Question: [enter azure table noob]
All the articles I can find regarding Azure Table Storage specify an AddObject method related to the TableServiceContext class, within Microsoft.WindowsAzure.StorageClient. Unfortuantely, when I try and reference the AddObject and SaveChanges method, VS says there's no such method. Here is my code:
'''
CloudStorageAccount storageAccount = CloudStorageAccount.Parse(
RoleEnvironment.GetConfigurationSettingValue("StorageConnectionString")
);
CloudTableClient tableClient = new CloudTableClient(storageAccount.TableEndpoint.ToString(), storageAccount.Credentials);
tableClient.CreateTableIfNotExist("ODATImageResizeErrors");
TableServiceContext context = tableClient.GetDataServiceContext();
ImageResizeErrorEntity entity = new ImageResizeErrorEntity();
entity.ErrorDescription = "Error resizing image";
entity.InnerException = ex.InnerException.ToString();
entity.ImageTypeId = imageTypeId;
entity.SkuId = skuId;
entity.RowKey = Guid.NewGuid().ToString();
entity.PartitionKey = "Errors";
'''
Here's the full error I receive:

Thanks for your help
P.S.: I did make sure my Windows Azure SDK is up to date, my StorageClient DLL is v1.1.0.0
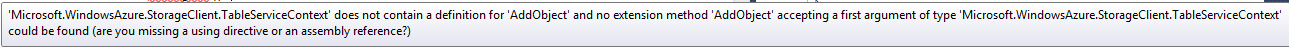
Answer: Do you have a reference to System.Data.Services.Client.dll and a using declaration for it?